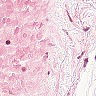
Metastatic tissue present: no